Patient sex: M
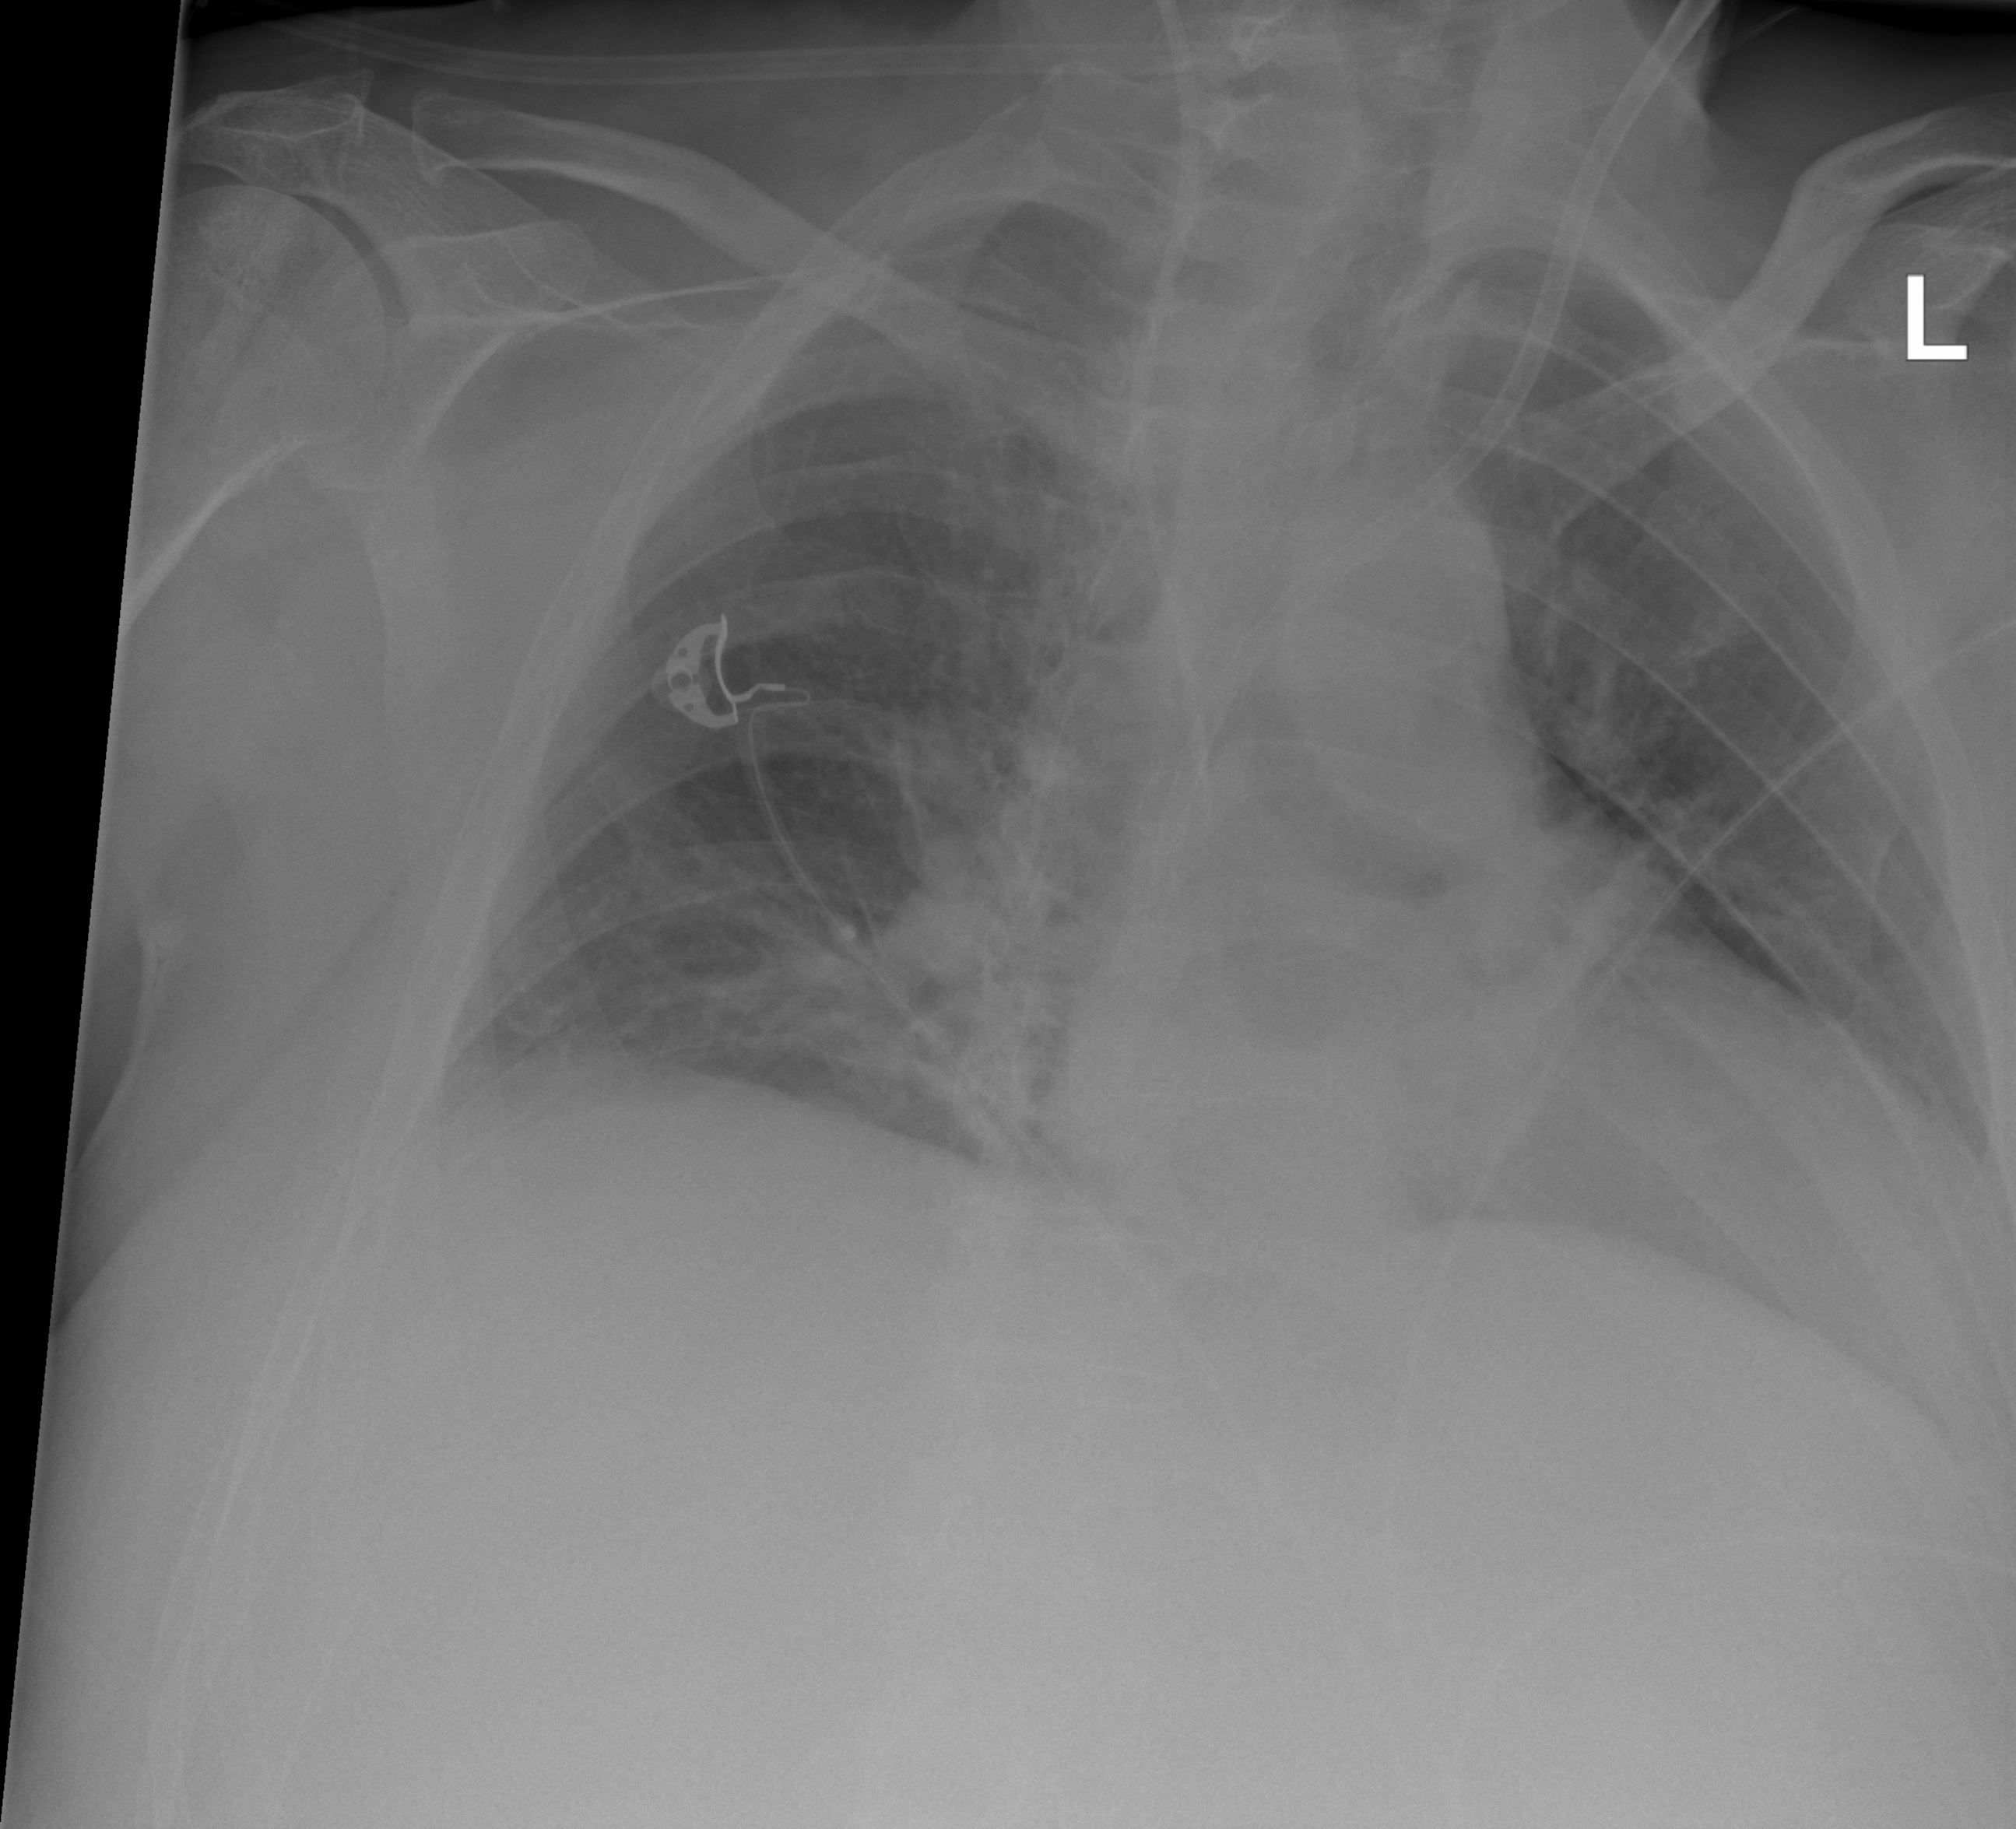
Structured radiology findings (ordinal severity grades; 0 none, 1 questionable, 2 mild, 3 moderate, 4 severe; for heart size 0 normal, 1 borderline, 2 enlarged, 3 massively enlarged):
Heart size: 2
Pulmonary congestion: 0
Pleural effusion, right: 2
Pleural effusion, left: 2
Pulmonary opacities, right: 0
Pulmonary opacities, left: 0
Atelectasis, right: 2
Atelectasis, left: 2